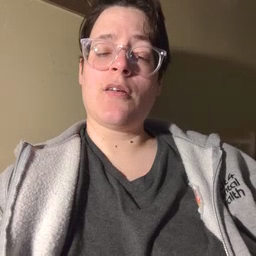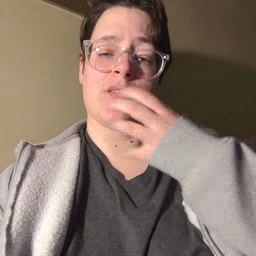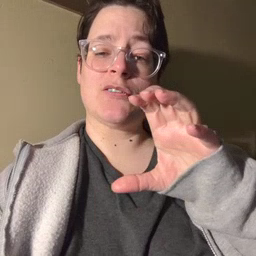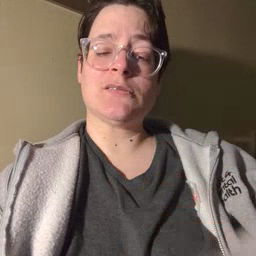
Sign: hot